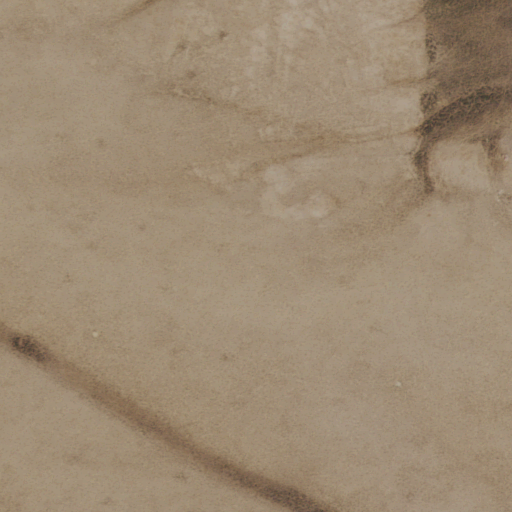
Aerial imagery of ridge(s) in Wyoming named Horse Track Ridge containing only shrub